Question: How can I create a (like the one pictured) using CSS3 or Three.js?

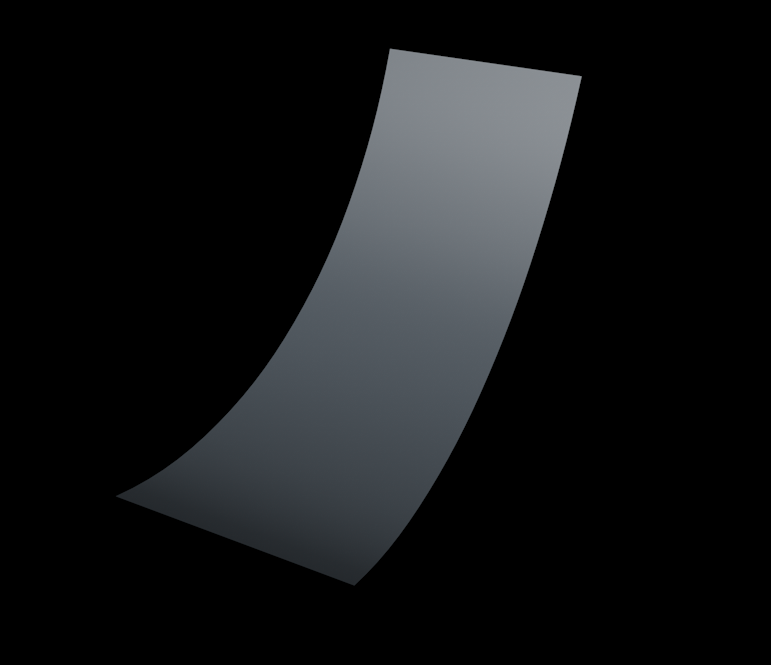
Answer: '''
var width = 100, height = 100, width_segments =1, height_segments = 100;
var plane = new THREE.PlaneGeometry(width, height, width_segments, height_segments);
for(var i=0; i<plane.vertices.length/2; i++) {
plane.vertices[2*i].position.z = Math.pow(2, i/20);
plane.vertices[2*i+1].position.z = Math.pow(2, i/20);
}
var mesh = new THREE.Mesh(plane, new THREE.MeshLambertMaterial({color: 0x888888}));
mesh.doubleSided = true;
mesh.rotation.y = Math.PI/2-0.5;
scene.add(mesh);
'''
You create geometry, and displace it's vertices the way you would like to. For creating curved surface you could use 'sin' or 'cos' functions, or exponential, as I showed.
Hope this helps.